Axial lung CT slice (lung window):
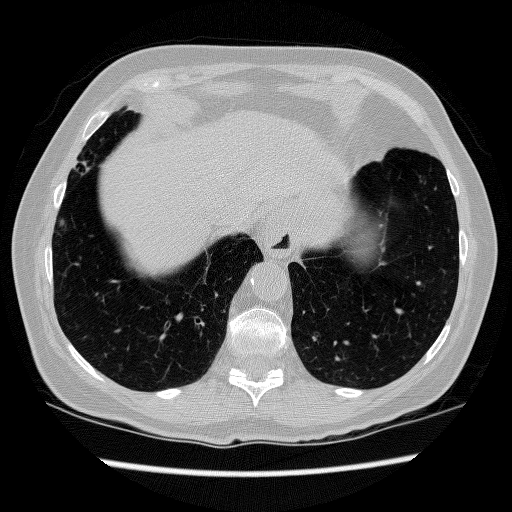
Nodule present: yes
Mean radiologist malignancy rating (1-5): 3